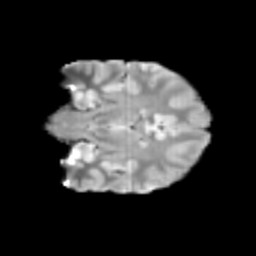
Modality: T2w
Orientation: coronal
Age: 11
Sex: female
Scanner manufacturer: siemens
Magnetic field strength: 3 T
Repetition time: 3.8 s
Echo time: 0.07 s